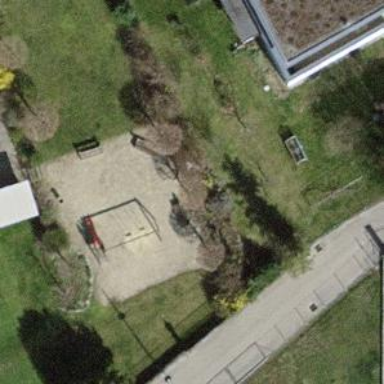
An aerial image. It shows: Playground featuring swings.